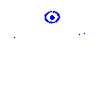
Particle: kaon